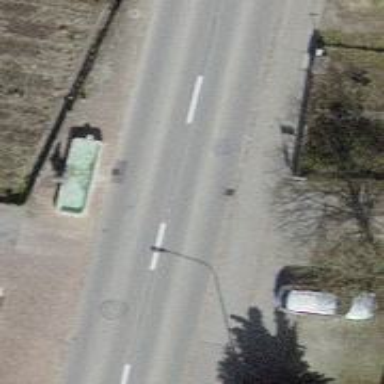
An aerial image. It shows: Public transport stop position.